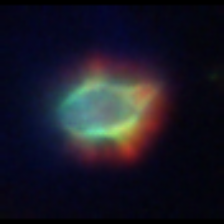
Taxon: Ciliates
Group: Other